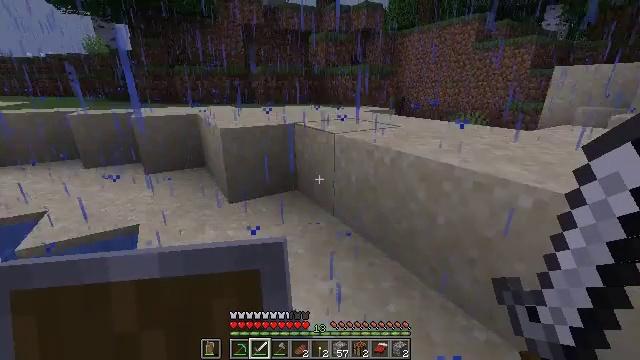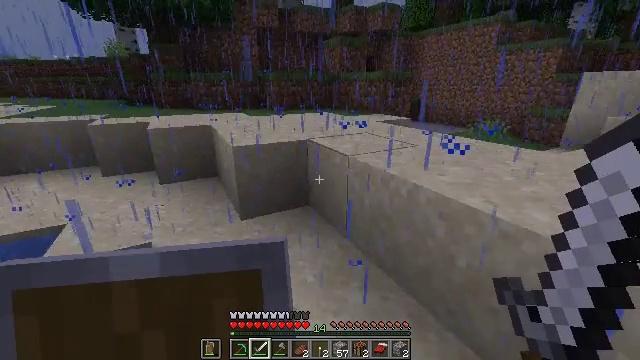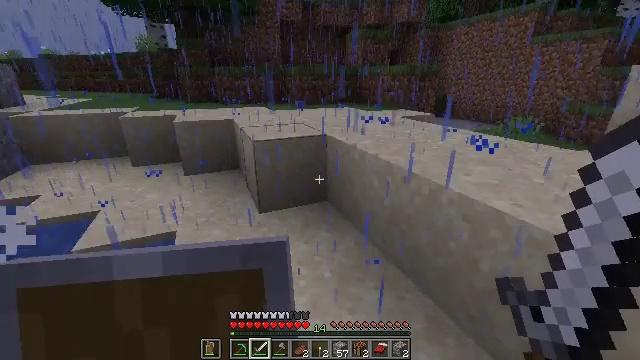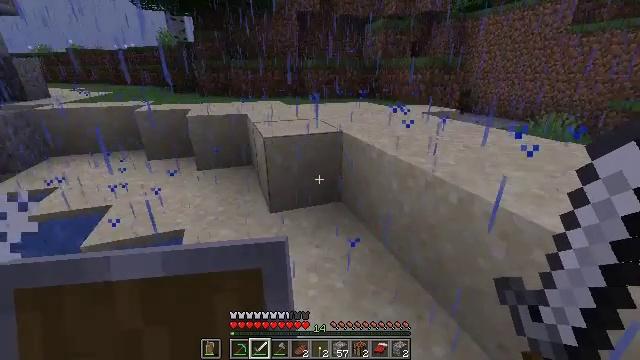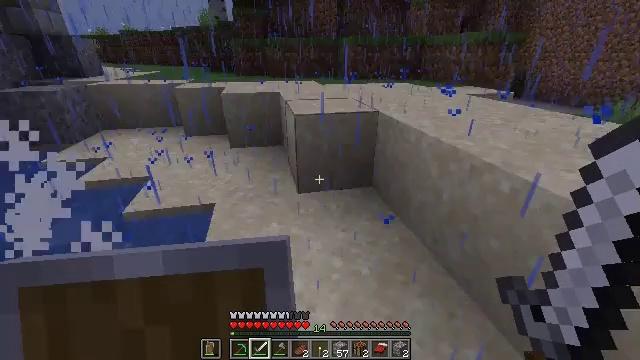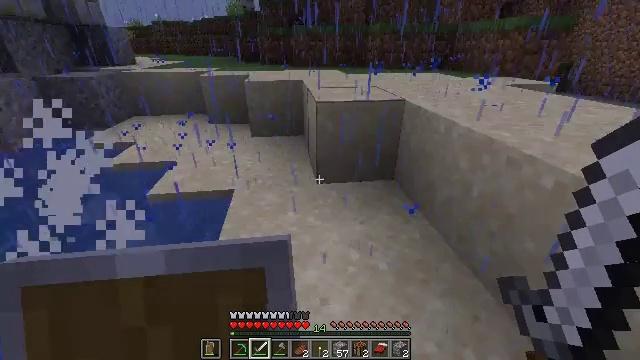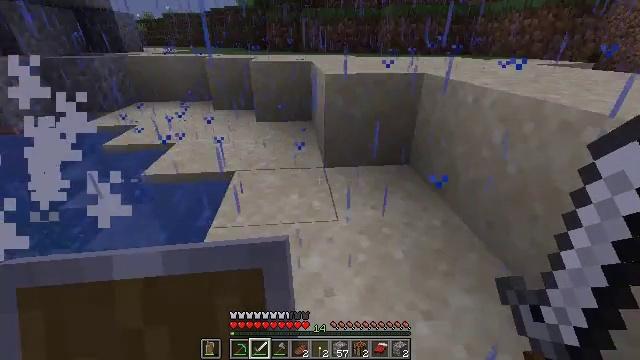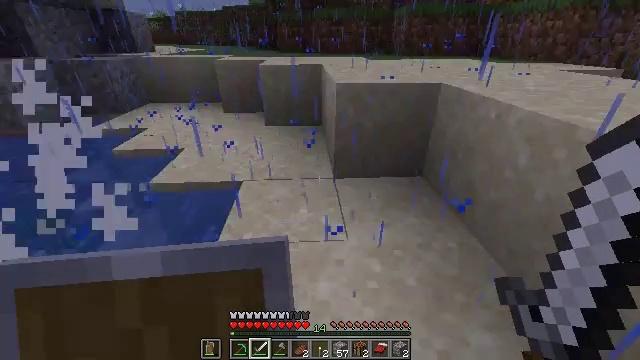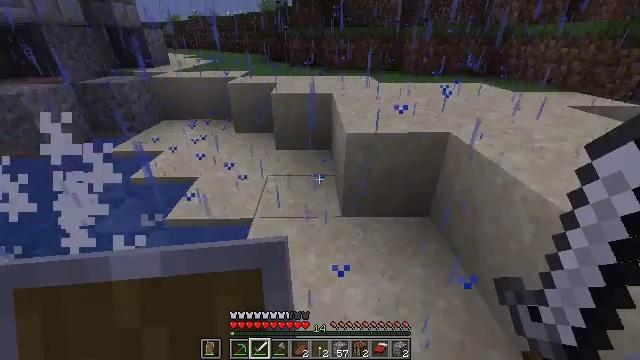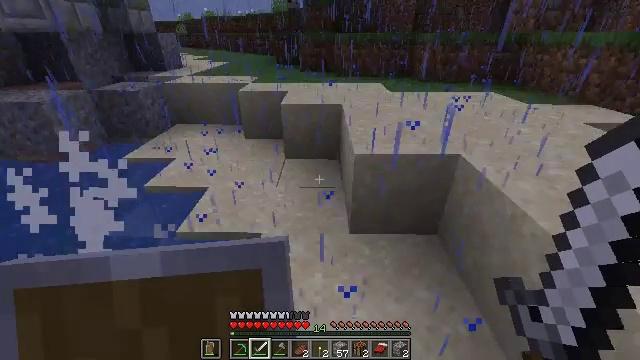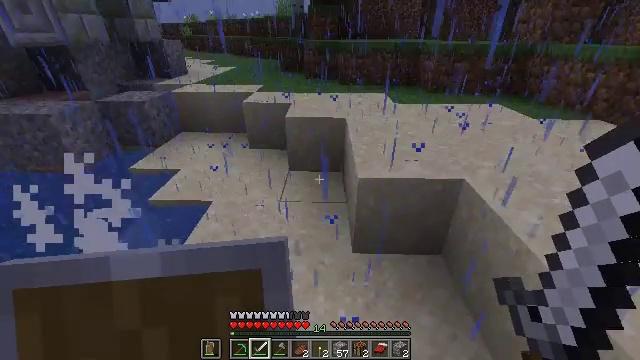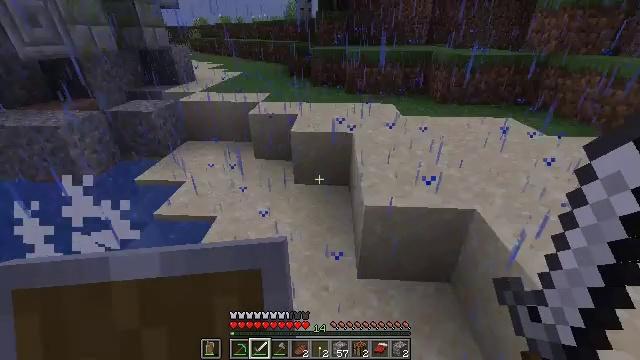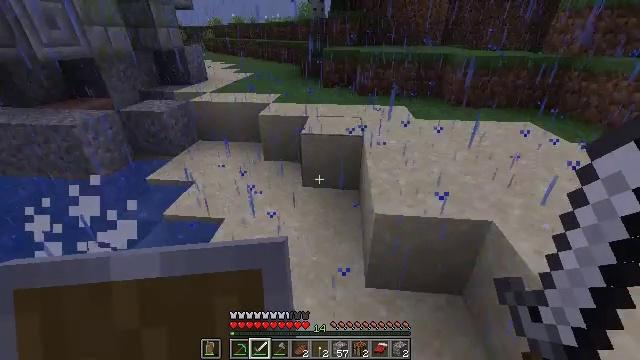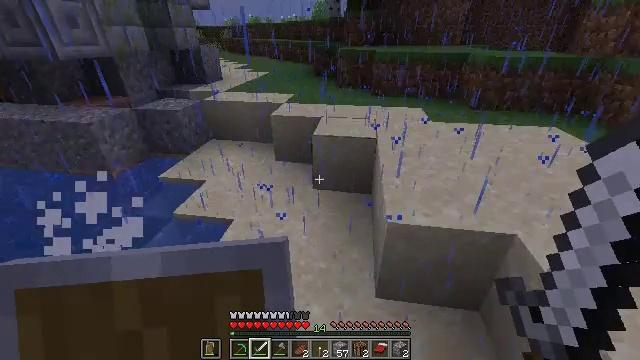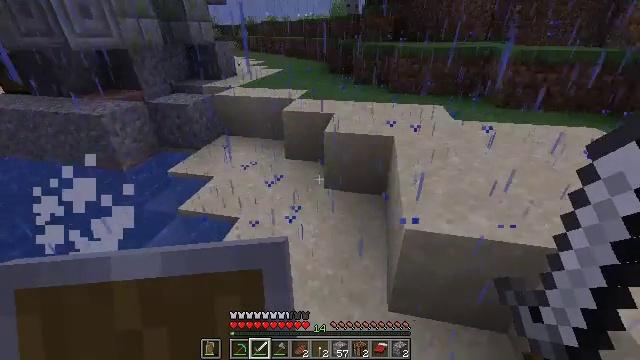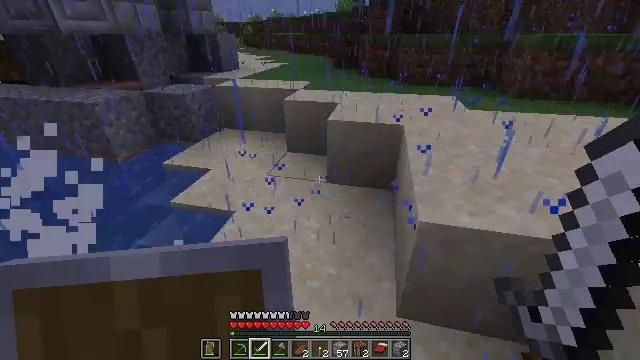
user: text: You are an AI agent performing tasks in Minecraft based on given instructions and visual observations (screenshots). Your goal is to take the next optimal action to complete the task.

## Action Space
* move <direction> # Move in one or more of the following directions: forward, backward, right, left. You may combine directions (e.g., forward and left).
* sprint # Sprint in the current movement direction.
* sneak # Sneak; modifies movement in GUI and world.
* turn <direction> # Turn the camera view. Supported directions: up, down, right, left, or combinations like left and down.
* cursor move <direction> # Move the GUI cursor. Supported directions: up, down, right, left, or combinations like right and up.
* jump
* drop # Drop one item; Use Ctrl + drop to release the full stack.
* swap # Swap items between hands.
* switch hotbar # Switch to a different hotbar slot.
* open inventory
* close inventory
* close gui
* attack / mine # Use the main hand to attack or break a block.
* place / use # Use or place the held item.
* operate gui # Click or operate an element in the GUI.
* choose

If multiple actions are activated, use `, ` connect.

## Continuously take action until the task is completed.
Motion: motion action
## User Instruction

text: Mine gravel from the ground.
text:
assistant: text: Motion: move forward, turn left, jump
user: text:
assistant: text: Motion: move forward, turn left and down, jump
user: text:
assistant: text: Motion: move forward, turn left and down, jump
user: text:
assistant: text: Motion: move forward, turn left and down, jump
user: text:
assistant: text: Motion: move forward, turn left and down, jump
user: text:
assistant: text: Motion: move forward, turn left, jump
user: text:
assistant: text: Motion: move forward, turn left, jump
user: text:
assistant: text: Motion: move forward, turn left, jump
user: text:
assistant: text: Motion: move forward, turn left, jump
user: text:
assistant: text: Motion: move forward, jump
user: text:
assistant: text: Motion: move forward, turn left, jump
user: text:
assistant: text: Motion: move forward, turn left
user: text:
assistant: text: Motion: move forward, turn left
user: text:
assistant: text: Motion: move forward, turn left
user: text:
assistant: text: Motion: move forward, turn left
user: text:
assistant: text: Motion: move forward, turn left
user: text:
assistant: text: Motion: move forward, sprint, turn left
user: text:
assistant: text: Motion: move forward, sprint, turn left
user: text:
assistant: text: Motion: move forward, sprint, turn left
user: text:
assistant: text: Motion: move forward, turn left and up
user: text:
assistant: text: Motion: move forward, turn left and up
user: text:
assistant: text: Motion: move forward
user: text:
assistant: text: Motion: move forward
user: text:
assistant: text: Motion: move forward
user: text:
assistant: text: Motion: move forward
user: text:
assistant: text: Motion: move forward
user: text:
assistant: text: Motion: move forward
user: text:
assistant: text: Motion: move forward
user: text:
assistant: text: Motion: move forward
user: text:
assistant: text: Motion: move forward